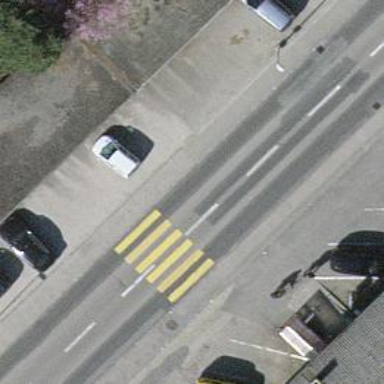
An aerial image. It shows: Marked zebra crossing on the road.